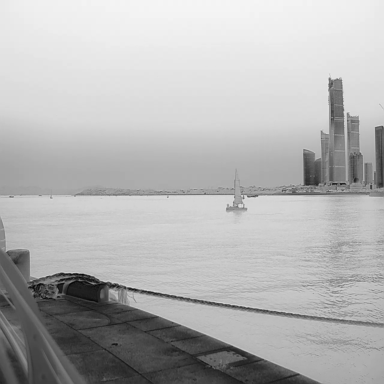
There is a sailboat in the infrared image.